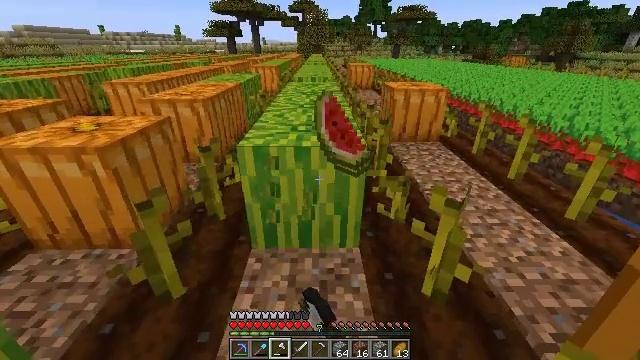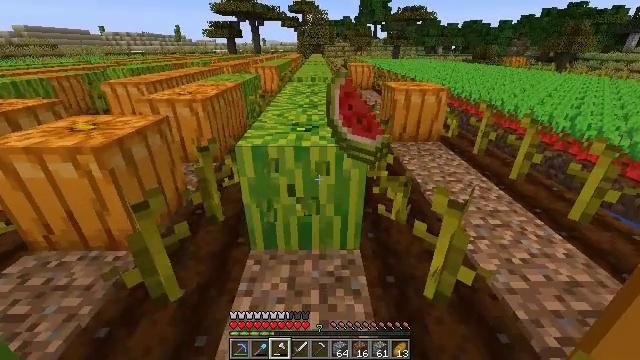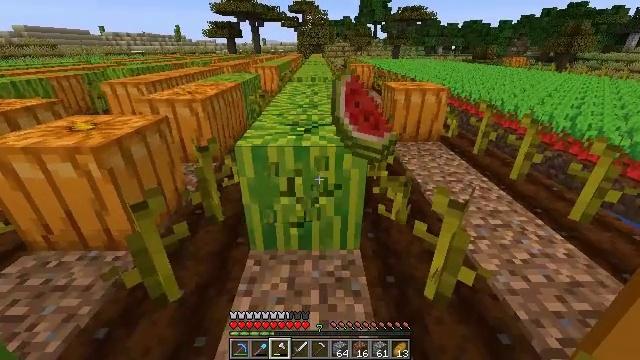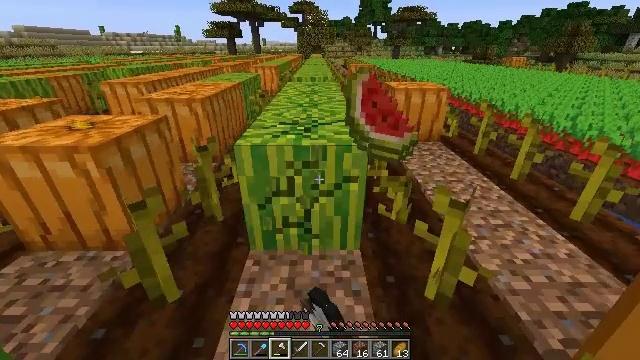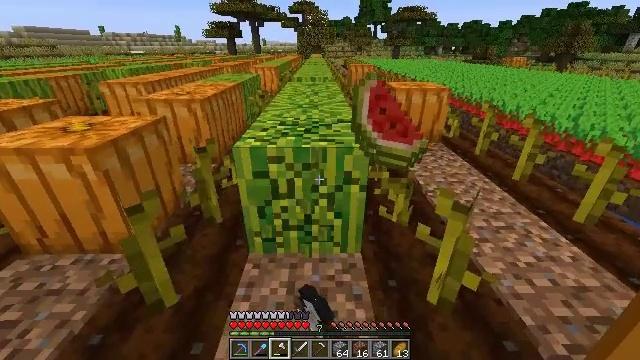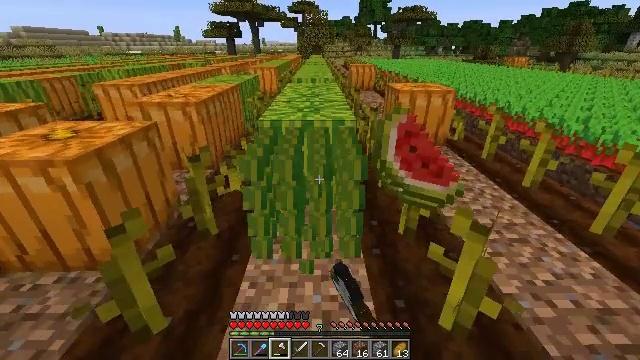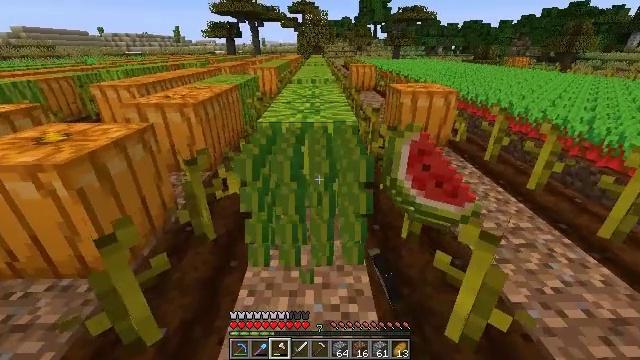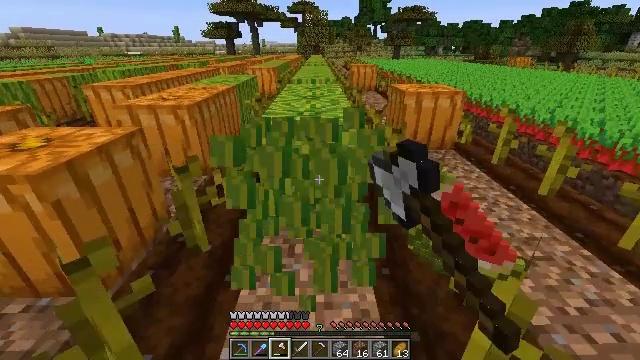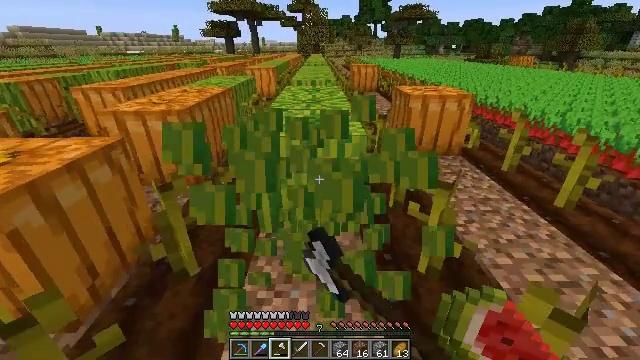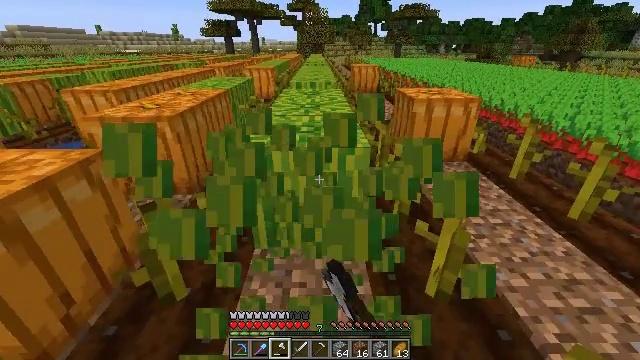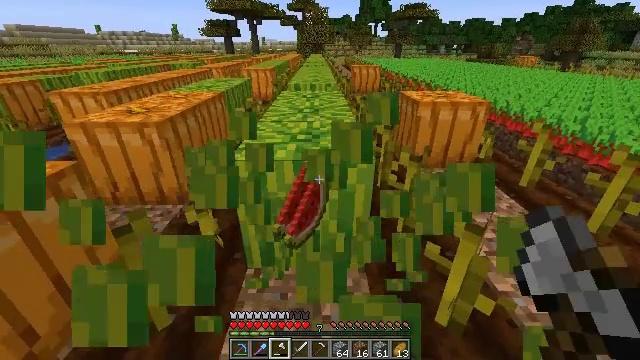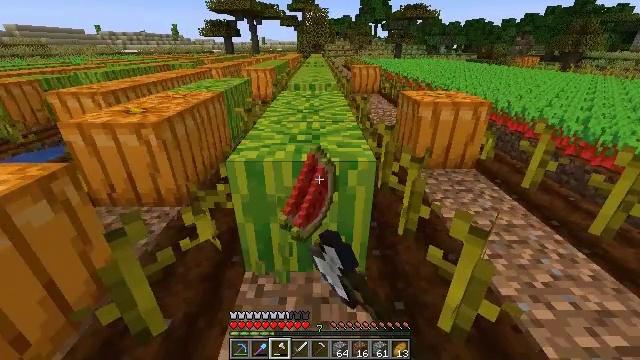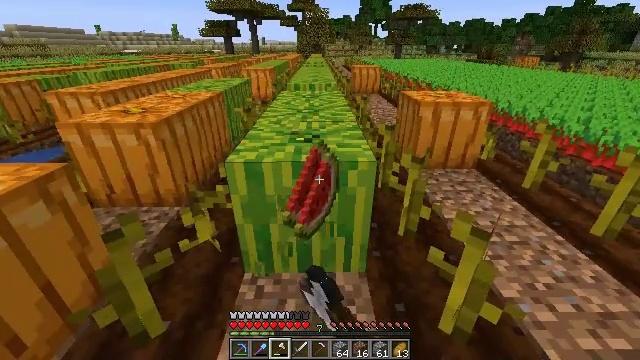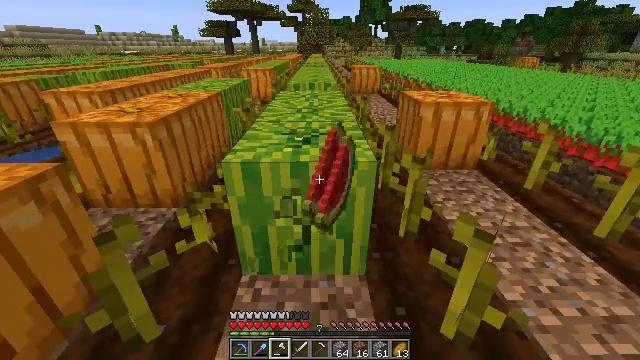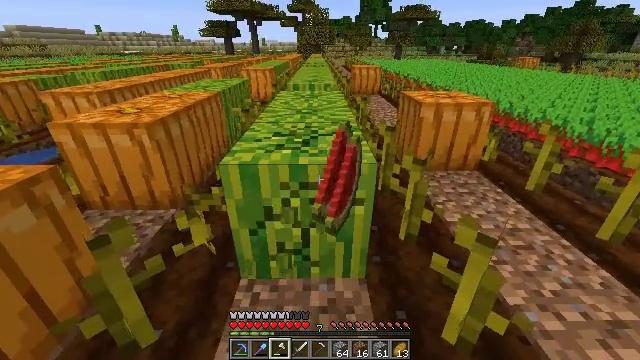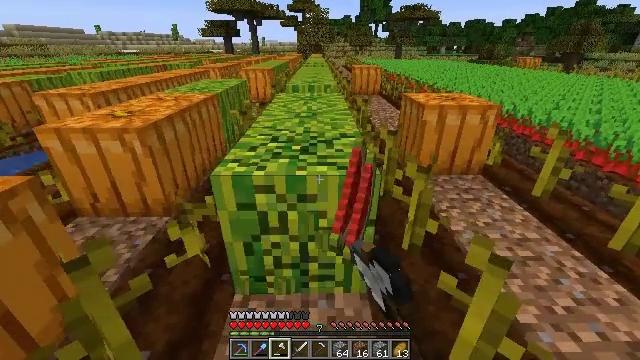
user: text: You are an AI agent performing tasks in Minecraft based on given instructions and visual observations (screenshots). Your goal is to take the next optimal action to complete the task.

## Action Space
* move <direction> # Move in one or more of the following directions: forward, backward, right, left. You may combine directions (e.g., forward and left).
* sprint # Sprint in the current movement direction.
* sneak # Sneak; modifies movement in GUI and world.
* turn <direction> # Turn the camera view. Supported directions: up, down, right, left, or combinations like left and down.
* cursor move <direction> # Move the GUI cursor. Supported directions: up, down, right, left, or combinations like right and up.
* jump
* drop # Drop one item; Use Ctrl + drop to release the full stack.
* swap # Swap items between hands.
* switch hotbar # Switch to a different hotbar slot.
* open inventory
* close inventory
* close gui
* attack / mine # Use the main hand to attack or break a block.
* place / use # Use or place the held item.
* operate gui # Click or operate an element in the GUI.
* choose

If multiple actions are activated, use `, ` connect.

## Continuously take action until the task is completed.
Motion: motion action
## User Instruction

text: Mine a melon block.
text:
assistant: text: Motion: attack / mine
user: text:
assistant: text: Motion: attack / mine
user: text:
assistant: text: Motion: attack / mine
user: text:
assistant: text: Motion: move forward, attack / mine
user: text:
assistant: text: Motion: move forward, attack / mine
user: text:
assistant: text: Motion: move forward, attack / mine
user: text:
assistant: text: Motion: move forward, attack / mine
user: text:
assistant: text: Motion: move forward, attack / mine
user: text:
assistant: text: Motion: move forward, attack / mine
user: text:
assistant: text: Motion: attack / mine
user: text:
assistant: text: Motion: attack / mine
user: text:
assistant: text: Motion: attack / mine
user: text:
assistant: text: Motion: attack / mine
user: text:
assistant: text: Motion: move forward, attack / mine
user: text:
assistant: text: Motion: move forward, attack / mine
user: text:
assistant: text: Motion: move forward, attack / mine
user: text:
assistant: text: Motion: move forward, attack / mine
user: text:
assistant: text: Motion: move forward, attack / mine
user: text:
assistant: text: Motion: attack / mine
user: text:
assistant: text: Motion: attack / mine
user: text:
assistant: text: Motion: attack / mine
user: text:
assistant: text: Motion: attack / mine
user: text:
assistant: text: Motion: attack / mine
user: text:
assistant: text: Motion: move forward, attack / mine
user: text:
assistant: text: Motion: move forward, attack / mine
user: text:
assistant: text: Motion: move forward, attack / mine
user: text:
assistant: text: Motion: move forward, attack / mine
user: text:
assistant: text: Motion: attack / mine
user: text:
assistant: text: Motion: attack / mine
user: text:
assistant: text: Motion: attack / mine